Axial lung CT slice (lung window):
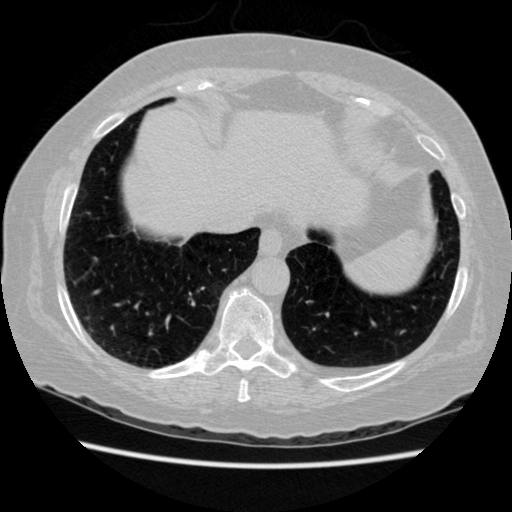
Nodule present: no